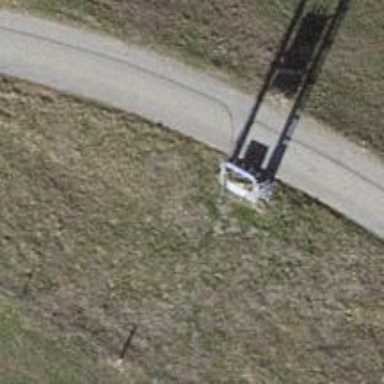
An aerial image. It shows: Distribution transformer on power pole.